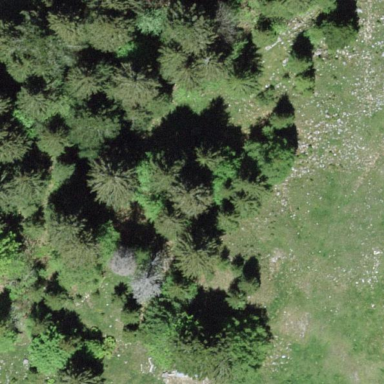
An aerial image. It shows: Evergreen forest with needle-leaved trees.